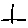
Label: line